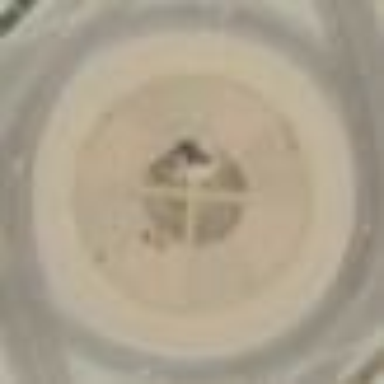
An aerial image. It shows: Roundabout at tertiary road junction.